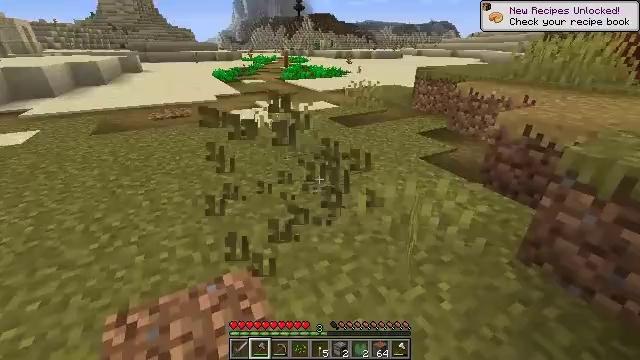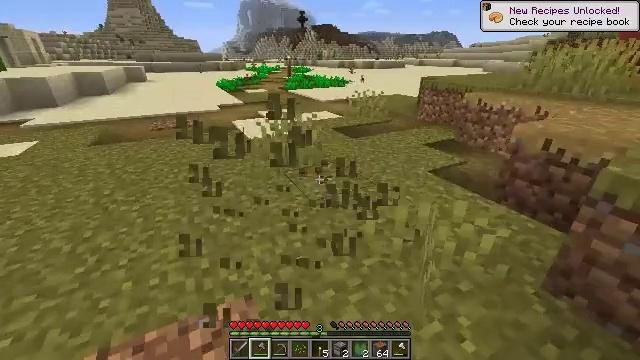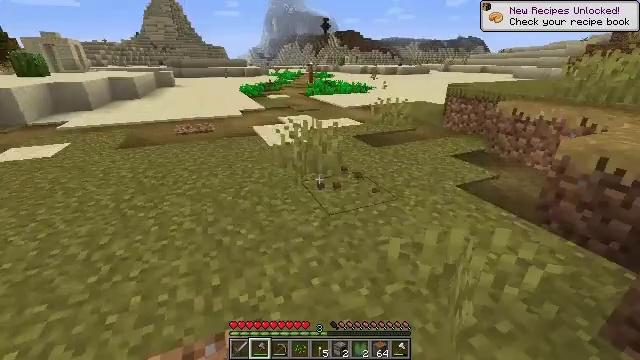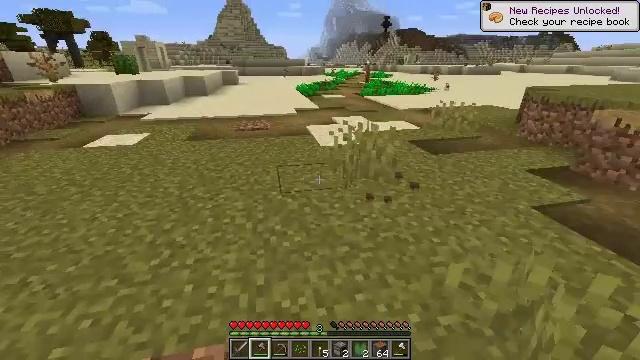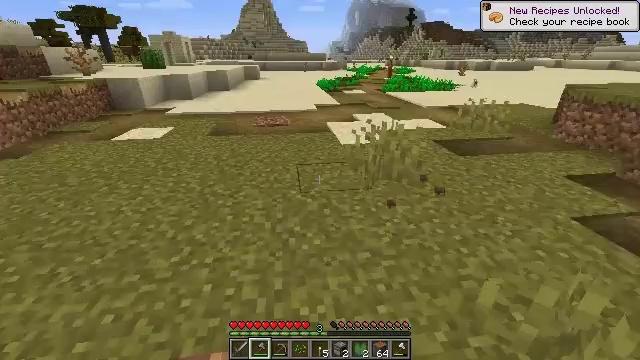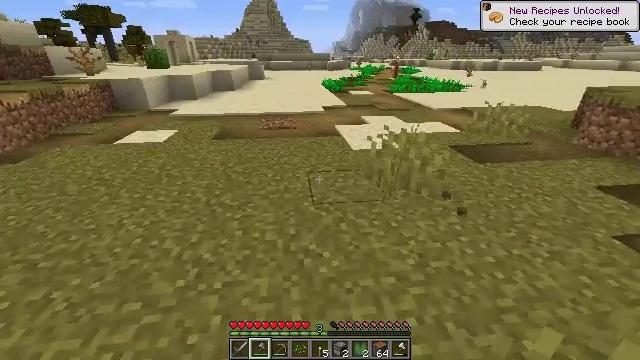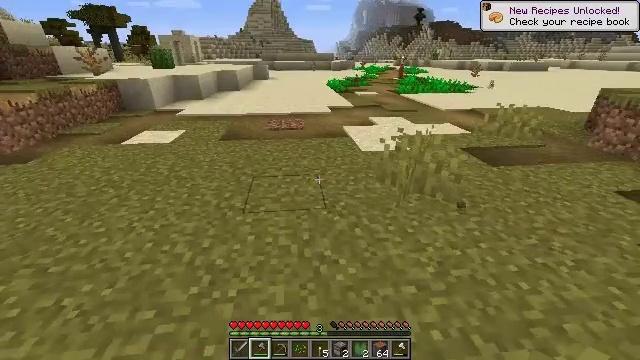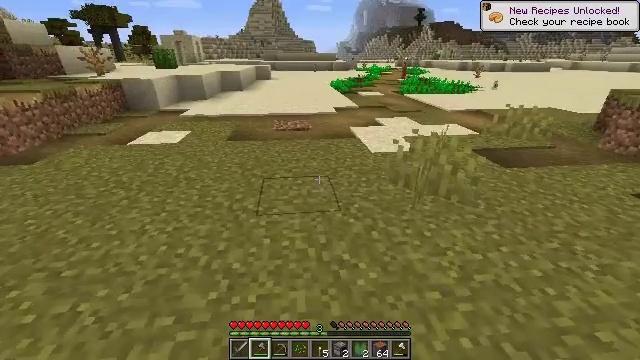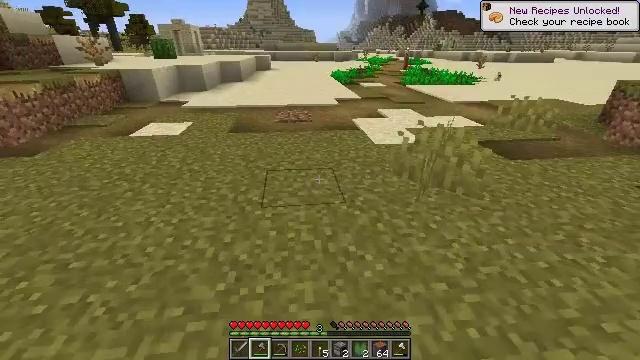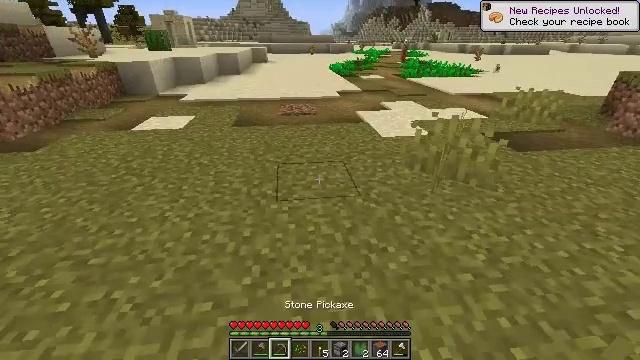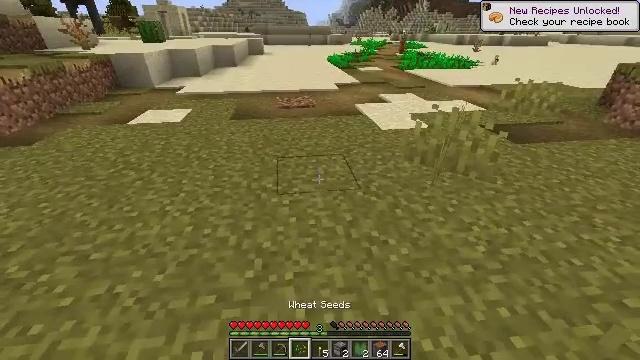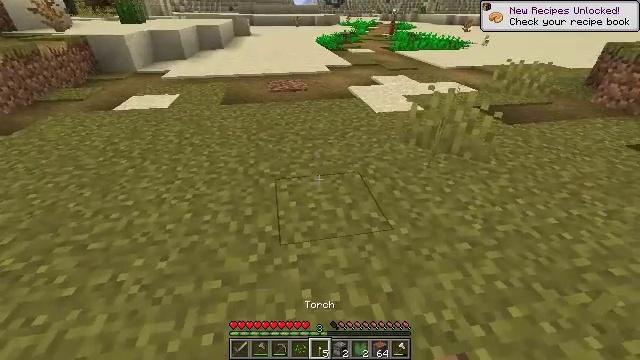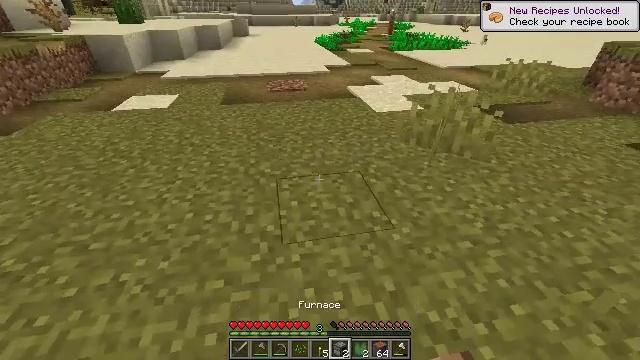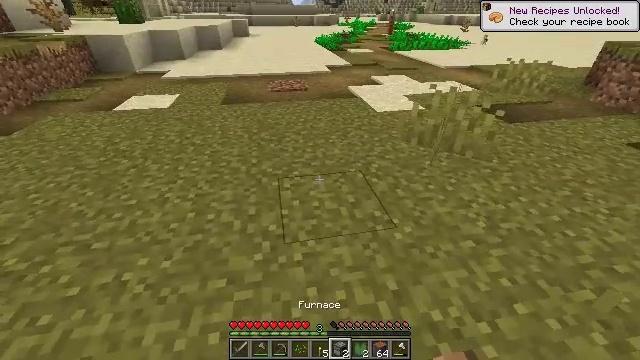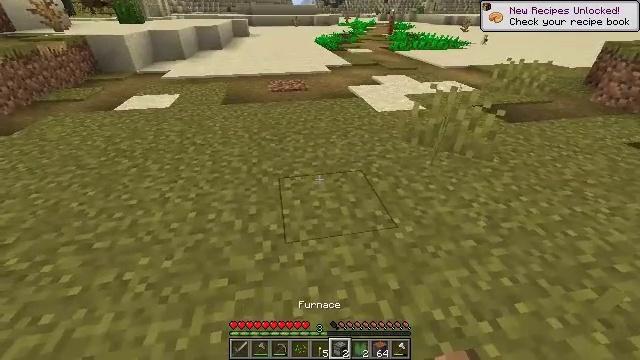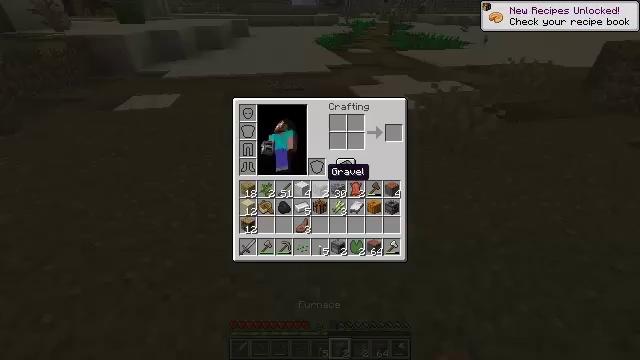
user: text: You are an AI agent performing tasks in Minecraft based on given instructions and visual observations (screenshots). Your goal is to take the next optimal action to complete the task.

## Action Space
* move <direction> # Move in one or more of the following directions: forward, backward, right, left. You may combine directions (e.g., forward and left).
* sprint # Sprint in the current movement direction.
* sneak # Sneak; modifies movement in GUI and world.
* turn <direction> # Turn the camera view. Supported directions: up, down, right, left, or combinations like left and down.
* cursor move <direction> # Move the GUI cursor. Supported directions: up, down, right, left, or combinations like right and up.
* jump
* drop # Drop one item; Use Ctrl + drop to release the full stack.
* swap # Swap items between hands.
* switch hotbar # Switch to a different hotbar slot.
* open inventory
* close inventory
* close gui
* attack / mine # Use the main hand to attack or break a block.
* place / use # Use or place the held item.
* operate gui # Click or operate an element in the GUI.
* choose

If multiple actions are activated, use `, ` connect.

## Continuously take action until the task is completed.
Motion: motion action
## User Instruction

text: Craft acacia planks.
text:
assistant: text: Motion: move forward, turn up, attack / mine
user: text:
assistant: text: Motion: move forward, turn left and up
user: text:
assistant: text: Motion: move forward and move left, turn left
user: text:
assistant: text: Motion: move forward and move left, turn left
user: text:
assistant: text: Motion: move forward and move left
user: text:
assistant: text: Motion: move left
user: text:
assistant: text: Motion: move left
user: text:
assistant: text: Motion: move left, turn down
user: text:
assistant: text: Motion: turn right and down
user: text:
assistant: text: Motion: turn down
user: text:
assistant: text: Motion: turn right and down
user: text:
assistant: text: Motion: no_op
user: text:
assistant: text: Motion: no_op
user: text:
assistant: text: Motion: no_op
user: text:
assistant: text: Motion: open inventory
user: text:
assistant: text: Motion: open inventory
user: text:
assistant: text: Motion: cursor move right and down, open inventory
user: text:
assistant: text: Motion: cursor move right and down
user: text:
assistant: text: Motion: cursor move right and down
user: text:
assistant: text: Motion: no_op
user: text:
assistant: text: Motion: no_op
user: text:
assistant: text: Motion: no_op
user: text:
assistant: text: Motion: no_op
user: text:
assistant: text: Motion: cursor move right, operate gui
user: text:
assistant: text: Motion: cursor move up, operate gui
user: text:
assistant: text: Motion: cursor move left and up
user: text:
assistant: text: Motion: cursor move up
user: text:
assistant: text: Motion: cursor move left and up
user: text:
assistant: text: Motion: cursor move up
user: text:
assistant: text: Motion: no_op